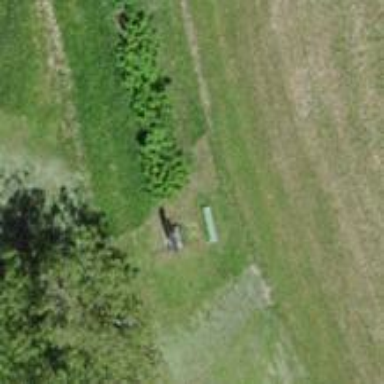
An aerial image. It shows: Historic wayside cross.